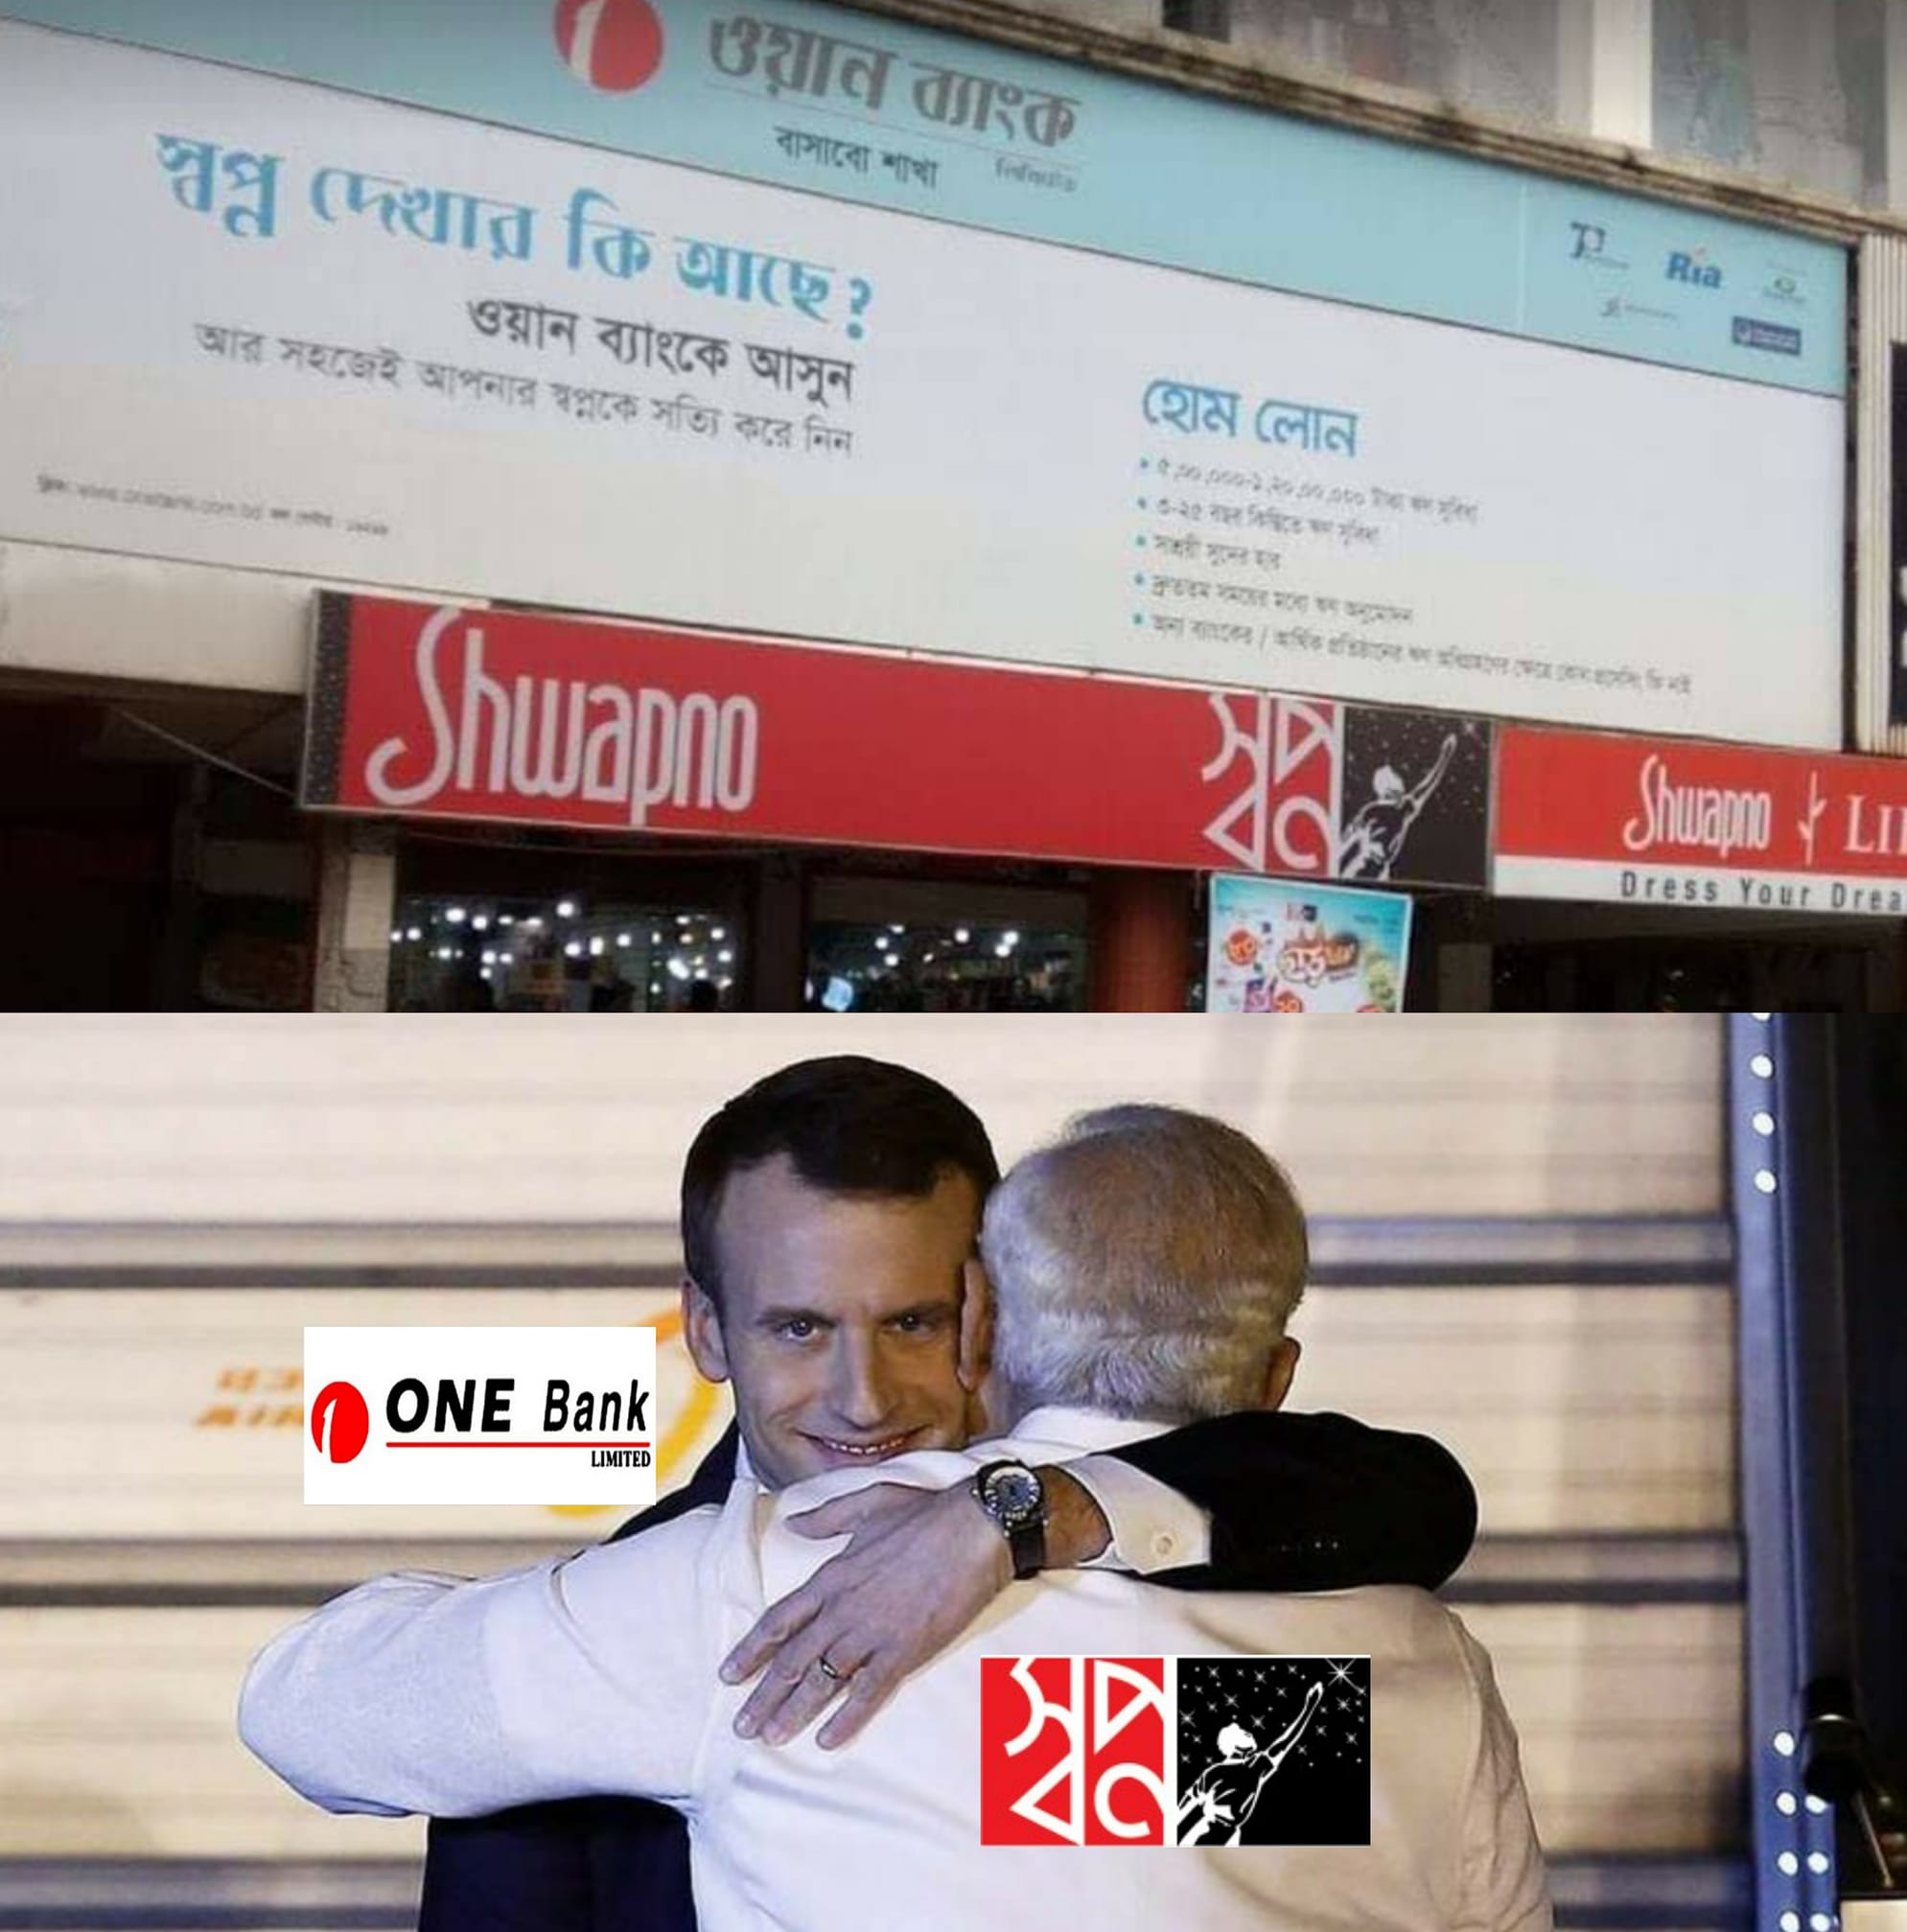
Caption: ওয়ান ব্যাংক    স্বপ্ন দেখার কি আছে ?  ওয়ান ব্যাংকে আসুন    আর সহজেই আপনার স্বপ্নকে সত্যি করে দিন      Shawpno     One Bank     স্বপ্ন
Label: non-hate